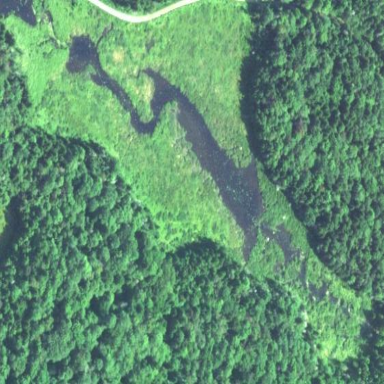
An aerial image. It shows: Marshy wetland area.